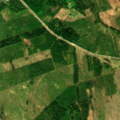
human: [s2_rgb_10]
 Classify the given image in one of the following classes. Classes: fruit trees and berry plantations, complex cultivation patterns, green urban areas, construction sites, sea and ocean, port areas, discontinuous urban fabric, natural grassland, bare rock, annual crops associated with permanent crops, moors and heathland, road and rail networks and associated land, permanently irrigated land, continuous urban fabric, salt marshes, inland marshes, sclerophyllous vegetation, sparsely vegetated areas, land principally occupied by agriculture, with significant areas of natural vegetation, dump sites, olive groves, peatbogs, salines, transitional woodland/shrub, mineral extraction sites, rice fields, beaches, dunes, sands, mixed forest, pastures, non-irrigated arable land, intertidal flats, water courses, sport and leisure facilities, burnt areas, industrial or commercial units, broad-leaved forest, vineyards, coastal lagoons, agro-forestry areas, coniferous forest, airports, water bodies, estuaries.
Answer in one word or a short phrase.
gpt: mixed forest, transitional woodland/shrub